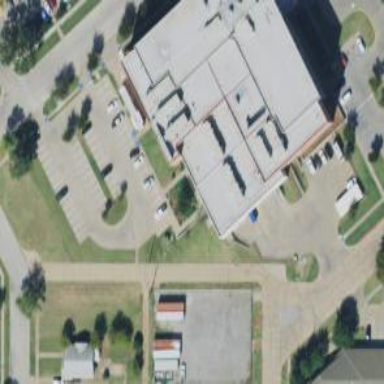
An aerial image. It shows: Hospital building.